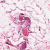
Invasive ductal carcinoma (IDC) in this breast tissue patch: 0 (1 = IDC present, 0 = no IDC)